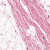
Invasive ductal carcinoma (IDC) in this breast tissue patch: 0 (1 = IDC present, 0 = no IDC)